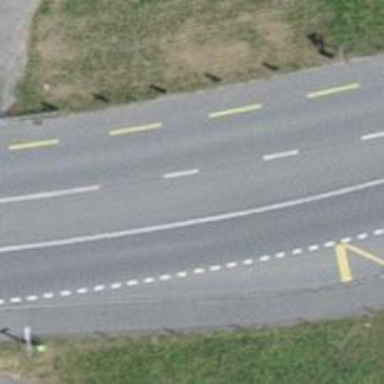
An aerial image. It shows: Traffic island located on footway.